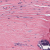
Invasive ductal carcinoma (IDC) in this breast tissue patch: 1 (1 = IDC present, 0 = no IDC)